Question: When I tried to install , that popped up the following alert,

I clicked , it continued to install WAMP. When I start, the WAMP logo is always 'yellow'. It isn't turning 'green', meaning there's something wrong. What exactly is the 'MSVCR100.dll' file? How do I obtain it and fix this error?
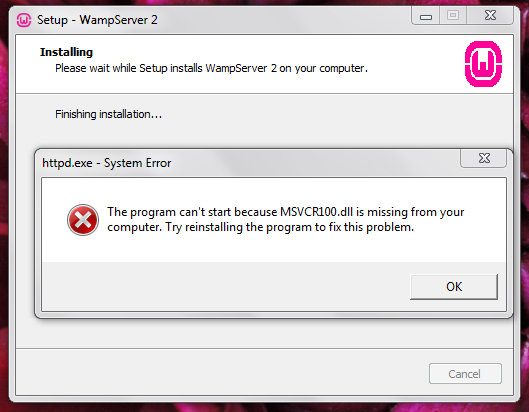
Answer: The 'MSVCR100.dll' file is part of the 'Microsoft Visual C++', redistributables. You can install them and see if this solves your problem. After you install the above check if your wamp installation is correctly setup. Search for "my wamp icon stays orange" posts.
> Wampserver 3 requires Visual C++ Redistributable for Visual Studio 2012 Update 4
You can download it at:
<URL>
There you can select the x86 or x64 version depending on your system
<URL> on the WampServer forums shows all the Microsoft Visual C++ runtime libraries you need to have installed on your system for each version of WampServer. To quote:
> For Windows 32 : Be sure that you have installed the Visual C++ 2010
SP1 Redistributable Package x86 : VC10 SP1 vcredist_x86.exe<URL> For Windows 64 : Be sure that you have installed the Visual C++ 2010
SP1 Redistributable Package x64 : VC10 SP1 vcredist_x64.exe<URL> Apache will not run without this componentIn fact if you are running the 64bit Windows it is a good idea to install all the 32bit libraries as well as the 64bit ones. After all 64bit windows runs 64 and 32 bit code. You will probably find you need at least one of the 32bit runtimes for some app/utility you will install at some point.
If you are running WAMPServer 2.5 you also need the VC11 redist. Visual C++ Redistributable for Visual Studio 2012
29.08.2014 with WAMP 2.5
I agree that VC11 is needed and it is not a bad idea to have previous distributions installed. It will be needed by other application. I am not sure if you need bit 32 version
<URL>
Aug. 3rd 2016
As I was informed by Fred -ii- (many thanks by the way) the link for the post in the wamp forums doesn't work anymore. Since I could not find the original link you can try <URL>. It has lots of info and may help you.